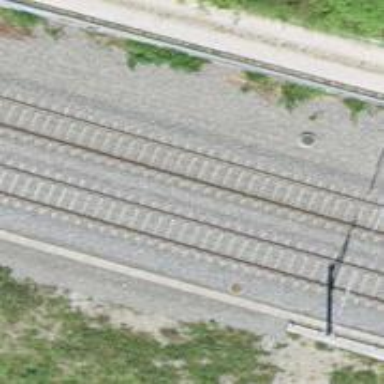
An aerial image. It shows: Single railway track with electrification through contact line.